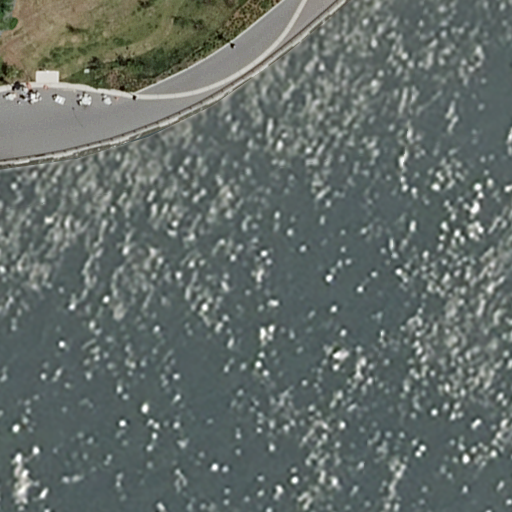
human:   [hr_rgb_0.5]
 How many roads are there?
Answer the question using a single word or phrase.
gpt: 1

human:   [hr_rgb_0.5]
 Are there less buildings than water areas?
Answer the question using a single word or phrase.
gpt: yes

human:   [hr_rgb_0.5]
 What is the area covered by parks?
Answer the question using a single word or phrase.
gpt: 4644m2

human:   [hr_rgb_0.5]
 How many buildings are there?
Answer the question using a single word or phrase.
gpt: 0

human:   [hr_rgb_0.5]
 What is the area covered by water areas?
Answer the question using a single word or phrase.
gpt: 9208m2

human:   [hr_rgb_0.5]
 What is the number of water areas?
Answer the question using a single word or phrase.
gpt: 1

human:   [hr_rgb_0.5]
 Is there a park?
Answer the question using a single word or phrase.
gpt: yes

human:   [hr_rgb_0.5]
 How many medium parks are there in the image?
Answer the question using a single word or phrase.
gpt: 0

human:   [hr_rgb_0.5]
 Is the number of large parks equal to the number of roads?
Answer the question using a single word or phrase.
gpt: yes

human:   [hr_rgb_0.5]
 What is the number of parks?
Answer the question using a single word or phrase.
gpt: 1

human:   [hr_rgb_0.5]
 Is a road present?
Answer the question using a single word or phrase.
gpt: yes

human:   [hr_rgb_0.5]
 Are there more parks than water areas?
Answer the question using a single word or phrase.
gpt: no

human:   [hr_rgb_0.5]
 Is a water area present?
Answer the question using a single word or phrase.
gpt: yes

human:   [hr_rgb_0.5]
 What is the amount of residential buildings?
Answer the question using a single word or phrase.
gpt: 0

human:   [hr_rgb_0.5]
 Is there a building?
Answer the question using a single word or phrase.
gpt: no

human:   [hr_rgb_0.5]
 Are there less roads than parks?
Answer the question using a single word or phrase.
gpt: no

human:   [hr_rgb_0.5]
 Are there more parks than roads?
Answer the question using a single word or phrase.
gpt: no

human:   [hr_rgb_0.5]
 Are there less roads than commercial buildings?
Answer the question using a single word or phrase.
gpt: no

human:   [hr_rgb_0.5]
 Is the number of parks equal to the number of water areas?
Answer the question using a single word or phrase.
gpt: yes

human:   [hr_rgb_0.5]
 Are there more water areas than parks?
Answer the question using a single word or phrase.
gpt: no

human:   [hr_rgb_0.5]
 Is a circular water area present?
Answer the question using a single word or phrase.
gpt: no

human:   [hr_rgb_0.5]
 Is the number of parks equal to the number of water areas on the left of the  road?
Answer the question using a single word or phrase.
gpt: no

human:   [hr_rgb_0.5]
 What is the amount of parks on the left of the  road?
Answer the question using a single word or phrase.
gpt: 0

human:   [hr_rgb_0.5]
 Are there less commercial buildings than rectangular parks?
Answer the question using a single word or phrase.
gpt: yes

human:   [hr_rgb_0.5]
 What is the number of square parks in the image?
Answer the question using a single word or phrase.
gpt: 0

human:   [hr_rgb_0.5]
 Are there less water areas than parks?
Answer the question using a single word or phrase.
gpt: no

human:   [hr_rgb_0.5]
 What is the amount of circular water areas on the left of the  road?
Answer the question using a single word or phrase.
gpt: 0

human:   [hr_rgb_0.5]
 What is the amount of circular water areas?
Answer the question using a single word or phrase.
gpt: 0

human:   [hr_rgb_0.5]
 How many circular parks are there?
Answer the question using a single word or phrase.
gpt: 0

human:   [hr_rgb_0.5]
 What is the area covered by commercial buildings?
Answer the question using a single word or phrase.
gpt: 0m2

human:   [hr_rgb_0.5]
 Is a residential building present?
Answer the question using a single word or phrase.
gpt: no

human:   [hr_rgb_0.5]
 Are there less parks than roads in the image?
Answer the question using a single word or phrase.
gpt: no

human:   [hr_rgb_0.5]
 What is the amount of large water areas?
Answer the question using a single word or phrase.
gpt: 1

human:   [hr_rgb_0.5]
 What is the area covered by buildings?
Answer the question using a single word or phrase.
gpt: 0m2

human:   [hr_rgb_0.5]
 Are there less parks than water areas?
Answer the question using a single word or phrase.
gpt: no

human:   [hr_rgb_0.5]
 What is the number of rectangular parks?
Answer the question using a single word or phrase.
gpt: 1

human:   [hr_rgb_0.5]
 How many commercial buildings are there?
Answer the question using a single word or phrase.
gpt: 0

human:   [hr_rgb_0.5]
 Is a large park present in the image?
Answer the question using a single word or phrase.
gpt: yes

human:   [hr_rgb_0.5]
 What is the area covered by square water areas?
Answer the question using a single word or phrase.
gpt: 0m2

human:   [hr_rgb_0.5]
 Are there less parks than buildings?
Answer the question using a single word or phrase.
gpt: no

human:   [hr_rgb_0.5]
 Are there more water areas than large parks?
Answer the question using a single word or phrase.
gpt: no

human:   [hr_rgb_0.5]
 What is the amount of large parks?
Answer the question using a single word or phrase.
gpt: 1

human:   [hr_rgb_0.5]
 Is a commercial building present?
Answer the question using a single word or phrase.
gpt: no

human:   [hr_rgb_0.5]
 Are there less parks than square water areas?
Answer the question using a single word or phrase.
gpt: no

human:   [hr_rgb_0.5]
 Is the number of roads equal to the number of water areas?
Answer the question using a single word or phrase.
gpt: yes

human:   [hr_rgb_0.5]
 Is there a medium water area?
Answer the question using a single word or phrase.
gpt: no

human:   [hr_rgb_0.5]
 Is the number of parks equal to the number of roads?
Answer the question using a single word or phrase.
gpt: yes

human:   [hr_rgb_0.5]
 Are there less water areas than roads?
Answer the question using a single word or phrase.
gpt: no

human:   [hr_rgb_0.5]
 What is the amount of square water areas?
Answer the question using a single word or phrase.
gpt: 0

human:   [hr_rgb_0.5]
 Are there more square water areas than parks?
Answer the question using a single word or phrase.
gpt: no

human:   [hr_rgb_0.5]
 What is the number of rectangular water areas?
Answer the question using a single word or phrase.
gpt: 0

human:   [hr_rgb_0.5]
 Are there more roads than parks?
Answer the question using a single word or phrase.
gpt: no

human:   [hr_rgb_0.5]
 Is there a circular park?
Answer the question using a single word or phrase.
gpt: no

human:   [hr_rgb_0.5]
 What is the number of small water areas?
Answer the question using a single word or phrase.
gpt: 0

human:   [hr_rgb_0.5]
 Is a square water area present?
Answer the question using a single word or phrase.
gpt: no

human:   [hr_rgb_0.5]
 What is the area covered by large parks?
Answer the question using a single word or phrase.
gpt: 4644m2

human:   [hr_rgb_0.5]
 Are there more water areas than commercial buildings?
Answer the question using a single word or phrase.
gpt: yes

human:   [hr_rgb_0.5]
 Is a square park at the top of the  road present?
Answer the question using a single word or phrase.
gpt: no

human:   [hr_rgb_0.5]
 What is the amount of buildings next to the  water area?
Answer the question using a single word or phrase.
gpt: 0

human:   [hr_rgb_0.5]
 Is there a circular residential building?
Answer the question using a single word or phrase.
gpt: no

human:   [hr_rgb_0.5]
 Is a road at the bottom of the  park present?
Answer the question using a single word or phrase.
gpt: yes

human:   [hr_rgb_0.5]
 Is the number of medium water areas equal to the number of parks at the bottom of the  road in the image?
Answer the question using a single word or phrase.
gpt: yes

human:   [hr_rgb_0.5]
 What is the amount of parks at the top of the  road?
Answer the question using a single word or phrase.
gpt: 1

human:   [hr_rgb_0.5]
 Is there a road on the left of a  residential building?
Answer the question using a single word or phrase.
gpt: no